Question: I have a simple core library for my web app that I am using to test the Item Bucket API. I have a class of properties and methods where, for example, I would like to query through a movie item bucket in Sitecore using the properties and a constants class that stores the template IDs.
The problem I am having is when using the BucketManager class to call the static method , it doesn't recognize the second param, :"String"

Has anyone had this problem before? I'm also having a BucketList problem in Sitecore where only the standard values of a template are showing a BucketList TemplateFilter source (request a screenshot if you're interested in this bug).
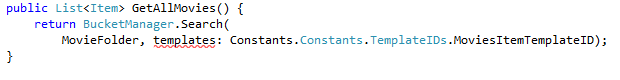
Answer: The Sitecore Item Bucket Developer Guide intended on excluding a non-optional parameter called , which is an attribute that allows the paging of results. Without this parameter, I had an invalid method signature, which caused the error.
Here is the correct code:
'''
public List<Item> GetAllMovies() {
var hc = 0;
return BucketManager.Search(
MovieFolder,
out hc,
templates: Constants.Constants.TemplateIDs.MoviesItemTemplateID
).Select(i=> i.GetItem()).Where(i=>i != null).ToList();
}
'''
Also, don't forget to cast the IENumberable as a List of Items as a result.